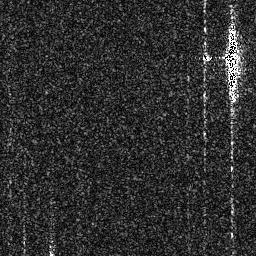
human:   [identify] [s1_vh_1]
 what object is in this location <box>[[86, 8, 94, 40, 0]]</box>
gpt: <ref>1 medium ship at the top right</ref>